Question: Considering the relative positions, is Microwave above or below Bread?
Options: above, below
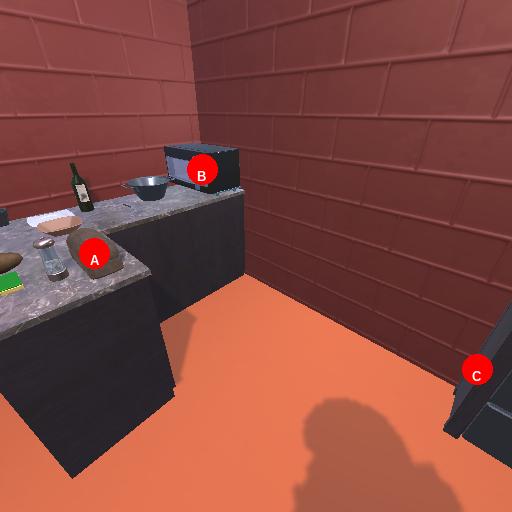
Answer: above